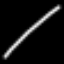
Label: line